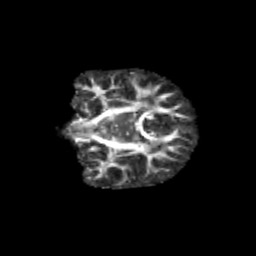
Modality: FA
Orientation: coronal
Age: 9
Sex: female
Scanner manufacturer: siemens
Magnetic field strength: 3 T
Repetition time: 3.8 s
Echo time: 0.07 s